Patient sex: M
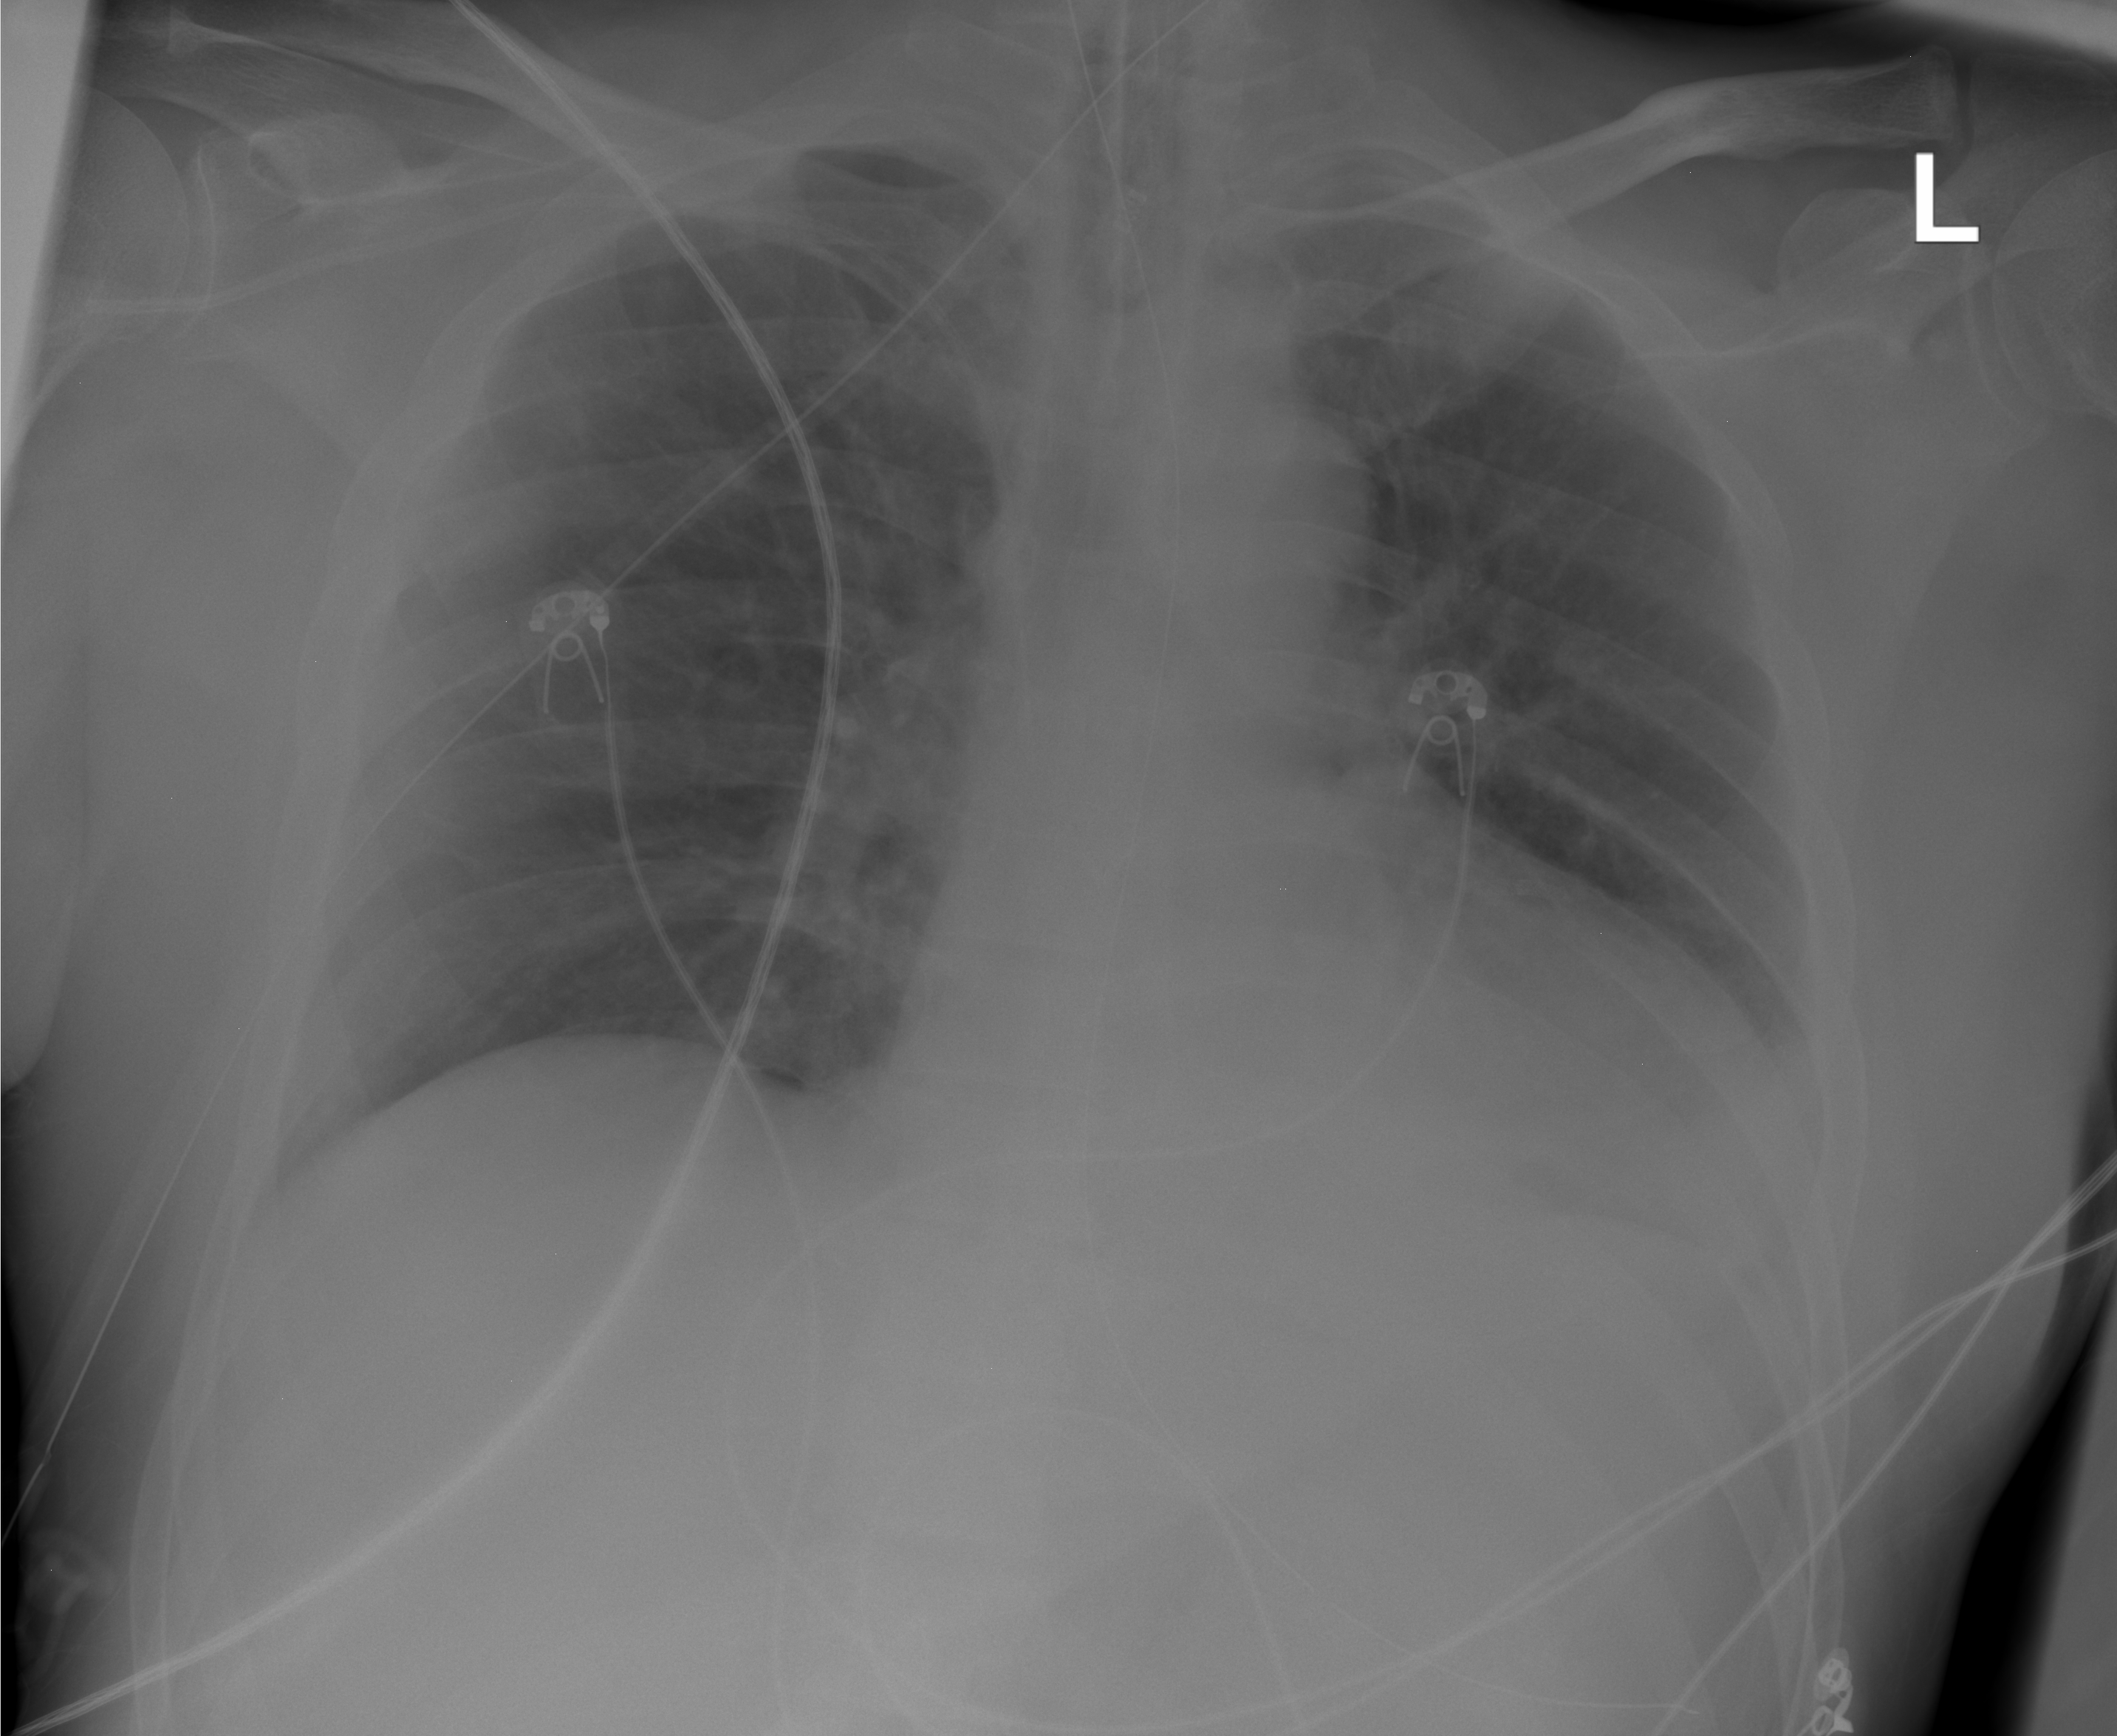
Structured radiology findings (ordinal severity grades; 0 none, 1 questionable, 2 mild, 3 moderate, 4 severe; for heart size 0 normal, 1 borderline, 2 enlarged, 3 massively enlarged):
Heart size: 2
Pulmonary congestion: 2
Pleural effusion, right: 0
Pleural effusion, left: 1
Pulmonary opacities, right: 0
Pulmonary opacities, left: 0
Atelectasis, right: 0
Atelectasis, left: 0